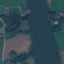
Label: River